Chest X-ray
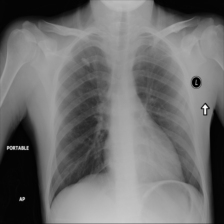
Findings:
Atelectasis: negative
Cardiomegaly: negative
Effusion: negative
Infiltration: negative
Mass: negative
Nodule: negative
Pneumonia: negative
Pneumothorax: negative
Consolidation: negative
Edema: negative
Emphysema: negative
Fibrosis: negative
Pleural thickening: negative
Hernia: negative